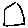
Label: hexagon